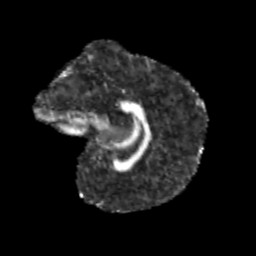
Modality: FA
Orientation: sagittal
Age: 9
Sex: male
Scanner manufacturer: siemens
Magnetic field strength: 3 T
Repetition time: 3.8 s
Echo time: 0.07 s